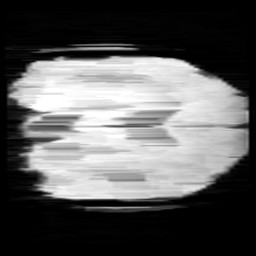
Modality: minIP
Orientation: coronal
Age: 10
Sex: male
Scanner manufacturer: siemens
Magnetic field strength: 3 T
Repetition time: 0.027 s
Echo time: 0.02 s